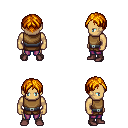
a pixel art fantasy rpg character, male body template, human, tanned skin, leather chest armor, magenta pants, dark blonde parted hairstyle, maroon shoes, four views (front, back, left, right), 2x2 character sprite sheet, small pixel art, hard edges, no anti-aliasing